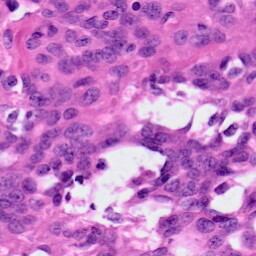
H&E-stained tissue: Ovarian